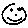
Label: smiley face